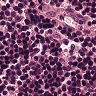
Metastatic tissue present: no